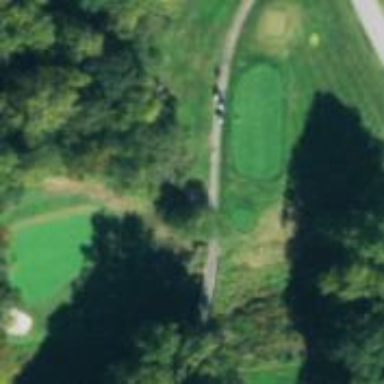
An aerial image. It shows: Path for both roads and golfers.